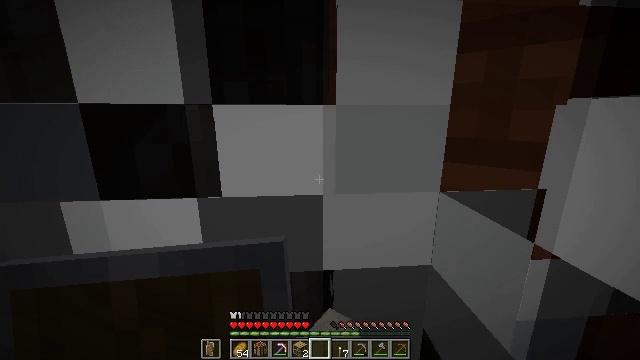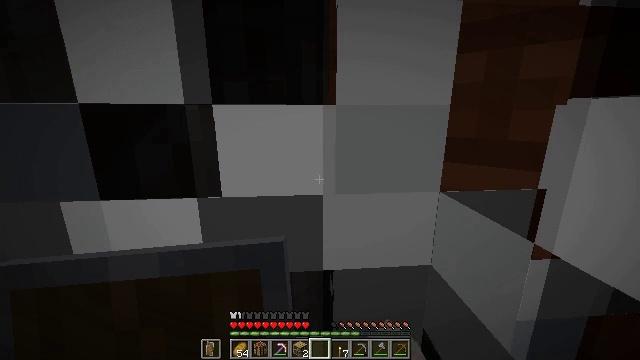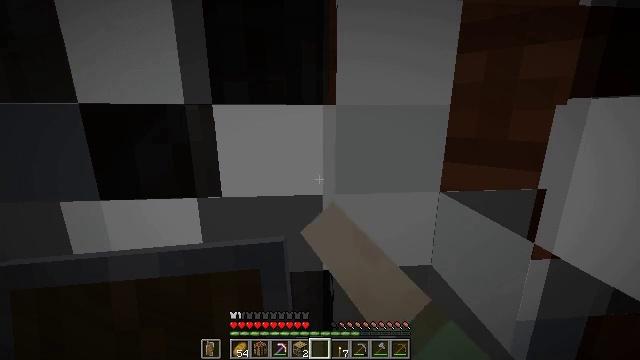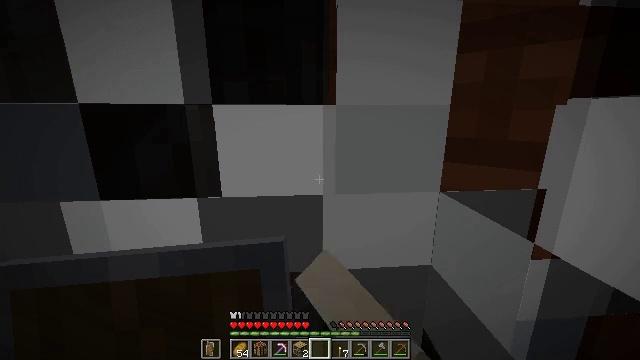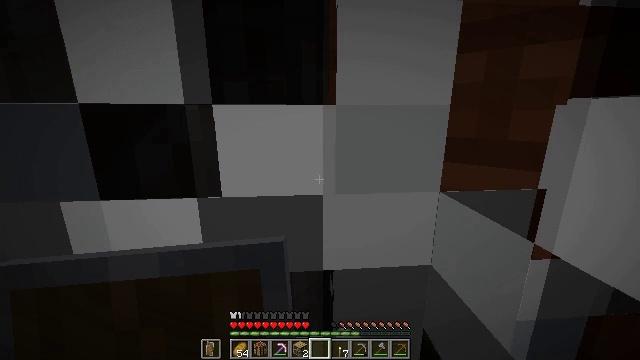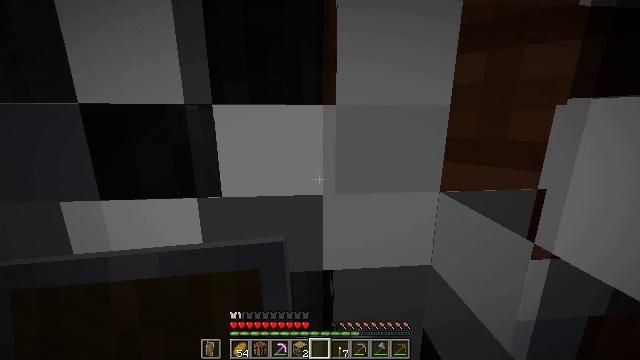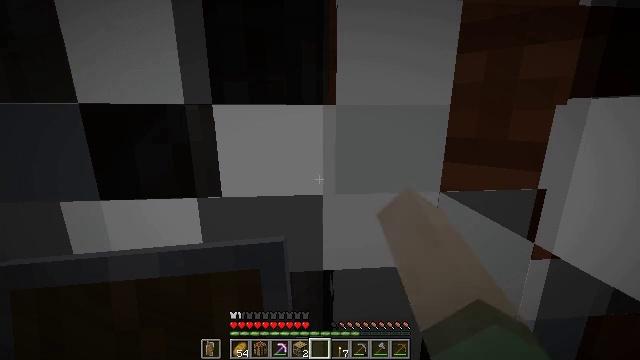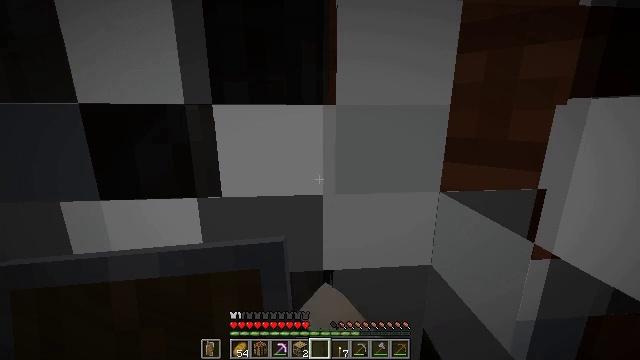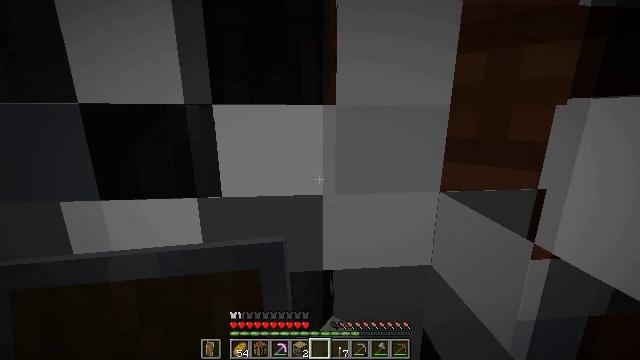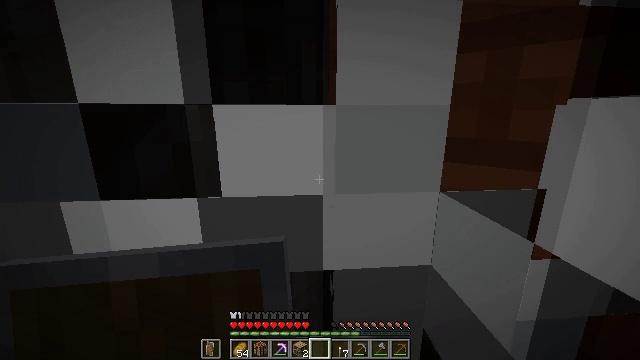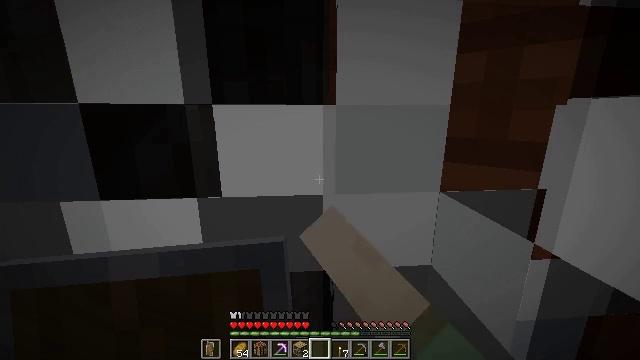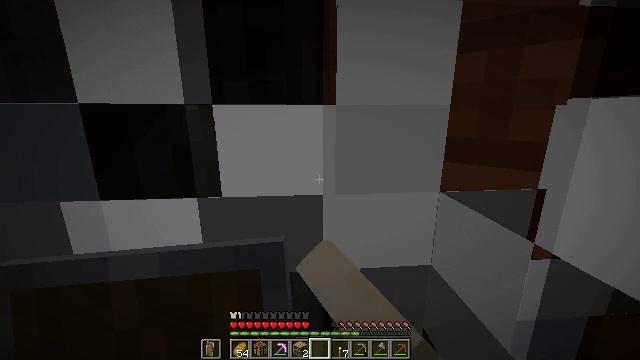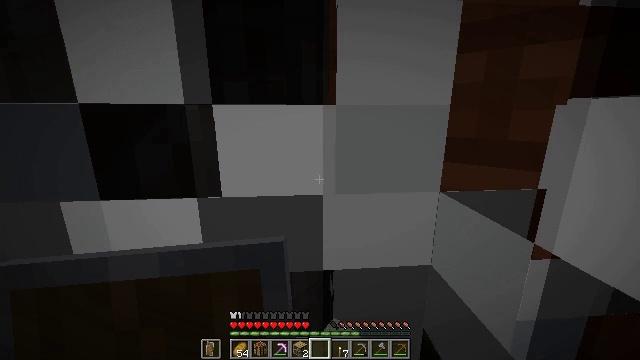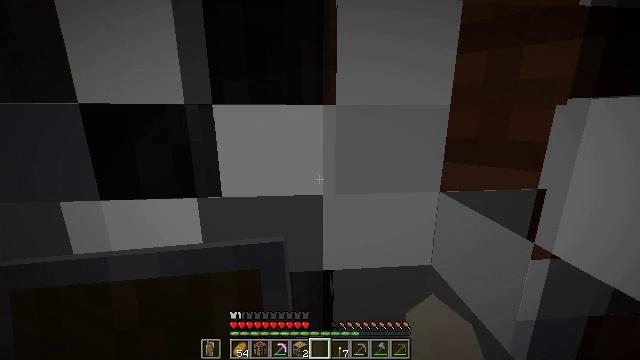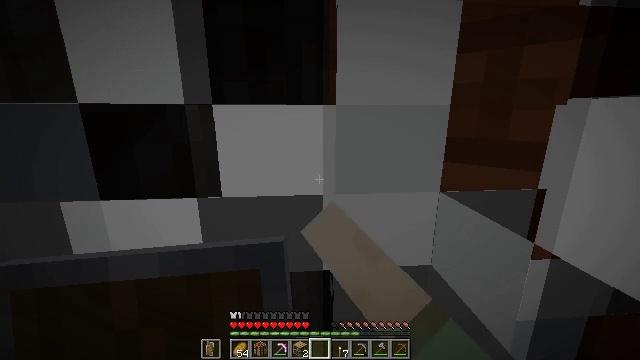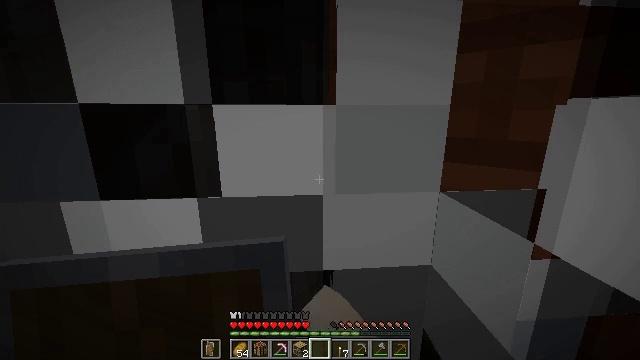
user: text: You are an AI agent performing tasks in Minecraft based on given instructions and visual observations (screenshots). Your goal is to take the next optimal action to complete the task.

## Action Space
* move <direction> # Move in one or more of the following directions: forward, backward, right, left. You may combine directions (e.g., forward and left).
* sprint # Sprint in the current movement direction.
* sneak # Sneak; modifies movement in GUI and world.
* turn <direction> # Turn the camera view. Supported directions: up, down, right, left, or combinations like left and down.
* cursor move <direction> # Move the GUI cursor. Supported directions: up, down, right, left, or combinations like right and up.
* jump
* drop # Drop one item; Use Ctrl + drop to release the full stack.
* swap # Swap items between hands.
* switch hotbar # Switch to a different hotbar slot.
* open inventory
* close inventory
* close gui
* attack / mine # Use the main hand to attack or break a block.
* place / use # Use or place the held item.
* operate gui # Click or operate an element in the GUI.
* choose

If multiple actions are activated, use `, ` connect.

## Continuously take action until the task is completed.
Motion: motion action
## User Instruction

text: Reclaim bookshelf materials.
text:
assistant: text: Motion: attack / mine
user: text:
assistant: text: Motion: attack / mine
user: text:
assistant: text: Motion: attack / mine
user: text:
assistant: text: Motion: attack / mine
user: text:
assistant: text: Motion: attack / mine
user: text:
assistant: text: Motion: attack / mine
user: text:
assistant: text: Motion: attack / mine
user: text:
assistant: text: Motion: attack / mine
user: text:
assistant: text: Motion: attack / mine
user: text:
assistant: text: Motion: attack / mine
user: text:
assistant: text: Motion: attack / mine
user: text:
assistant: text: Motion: attack / mine
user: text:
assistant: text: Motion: attack / mine
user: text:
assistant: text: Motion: attack / mine
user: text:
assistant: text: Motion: attack / mine
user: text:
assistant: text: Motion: attack / mine
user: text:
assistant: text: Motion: attack / mine
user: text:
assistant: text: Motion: attack / mine
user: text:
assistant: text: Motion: attack / mine
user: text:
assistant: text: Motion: attack / mine
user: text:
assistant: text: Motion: attack / mine
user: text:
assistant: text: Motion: attack / mine
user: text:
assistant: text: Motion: attack / mine
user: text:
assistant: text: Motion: attack / mine
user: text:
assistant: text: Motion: attack / mine
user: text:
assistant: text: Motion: attack / mine
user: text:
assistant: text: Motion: attack / mine
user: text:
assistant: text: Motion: attack / mine
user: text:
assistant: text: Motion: attack / mine
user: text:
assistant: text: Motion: attack / mine